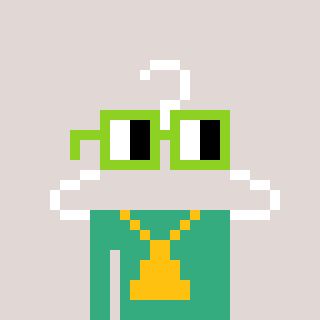
a pixel art character with square light green glasses, a hanger-shaped head and a teal-colored body on a warm background